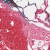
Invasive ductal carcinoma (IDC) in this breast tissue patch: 0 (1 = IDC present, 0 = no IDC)